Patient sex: M
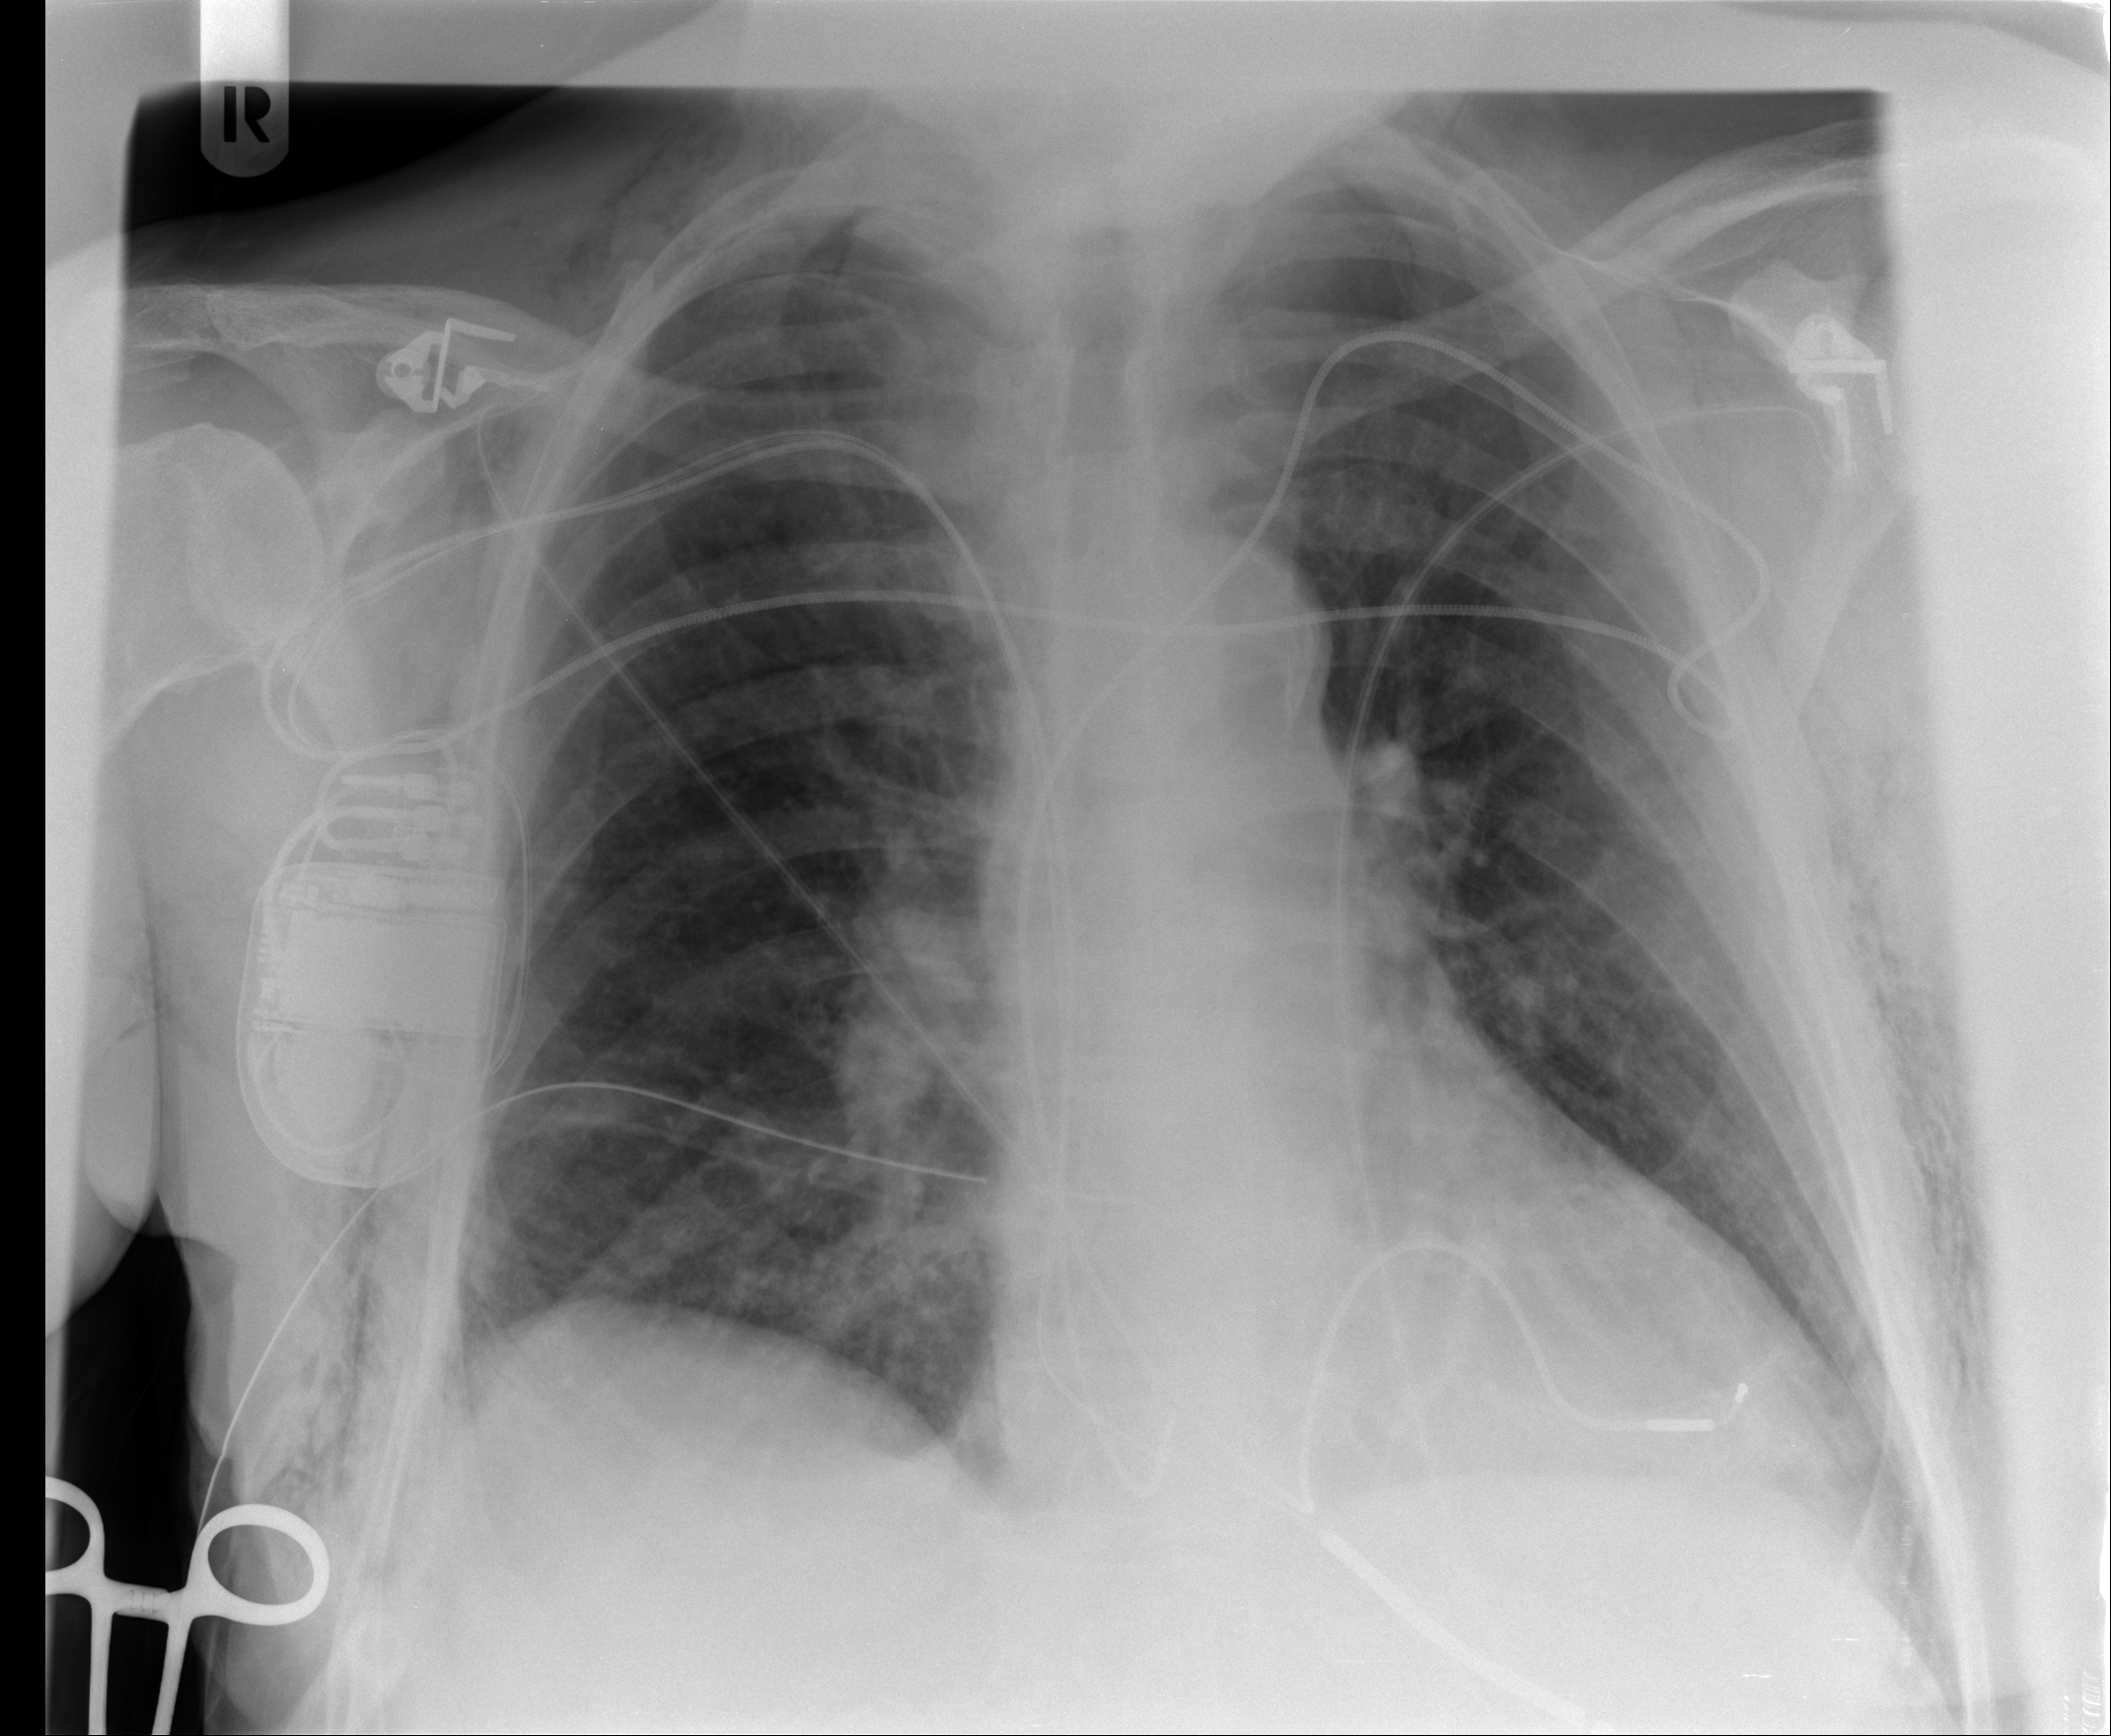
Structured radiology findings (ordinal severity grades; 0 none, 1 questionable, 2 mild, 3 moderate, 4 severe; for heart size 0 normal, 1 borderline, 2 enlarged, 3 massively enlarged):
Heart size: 2
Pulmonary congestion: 1
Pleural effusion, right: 0
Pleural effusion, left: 0
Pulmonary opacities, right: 0
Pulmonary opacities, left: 0
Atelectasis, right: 2
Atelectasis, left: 2